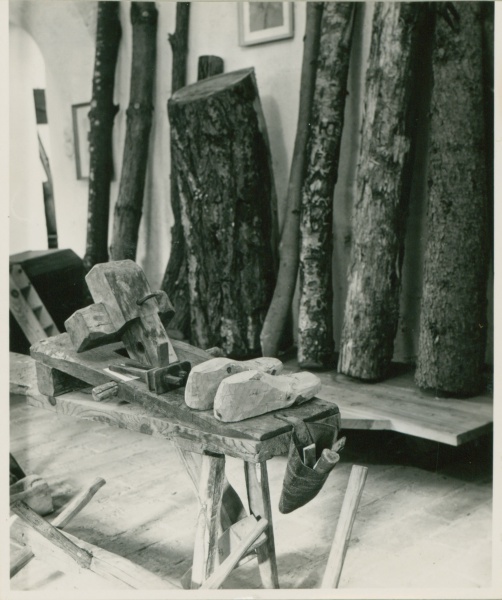
Institution: Österreichisches Museum für Volkskunde Wien
Schlagwörter: baum, feuer, schatten, baumstämme, holz, hüte, licht, raum, tisch, zimmer, haus, wand, rahmen, stein, bild, baumstamm, kalt, stamm, hütte, instrumente, wald, arbeit, bilder, bogen, schuhe, laufen, mauer, bank, material, stämme, treppe, holzboden, handarbeit, stufen, holzdielen, foto, fotografie, keller, schwarz-weiss, modelle, ausstellung, handwerk, schreiner, tischler, werkstatt, werkzeug, leder, museum, schu, presse, leisten, hölzer, schnitzen, tradition, bauen, vergangenheit, schreinerei, holzdiele, historisch, holzschuhe, schuhmacher, schuster, werkstadt, holzschuh, früher, werkbank, werkzeuge, hebel, handwerksbetrieb, lederbeutel, holzstamm, rohlinge, musem, bilderramen, harte arbeit, schnitzbank, hoanzlbank, leistenbau, historische werkzeuge, waldheimat rossegger, steinhuhe, steinschuhe, arbeitsuntensilien, hütte#, tisczgh, natur4, schuhleisten, werkband, schusterbank